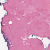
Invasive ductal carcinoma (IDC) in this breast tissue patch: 0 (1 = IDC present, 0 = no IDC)